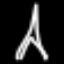
Label: The Eiffel Tower